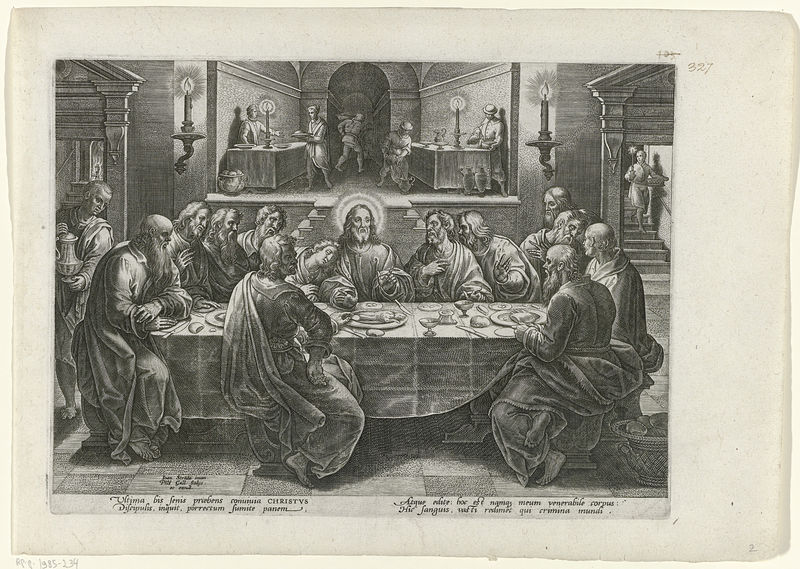
Titel: Laatste avondmaal
Standort: Amsterdam
Institution: Rijksmuseum
Schlagwörter: gruppe, mann, frauen, menschen, frau, kleider, licht, männer, tisch, tische, tür, zeichnung, zimmer, gebäude, diener, johannes, blatt, krug, schrift, treppe, essen, wein, kerze, brot, kerzen, leuchter, lamm, druck, text, heiligenschein, nimbus, jesus, zentral, abendmahl, jünger, roben, apostel, 12, heiliges abendmahl, das letzte abendmal, letze abendmal